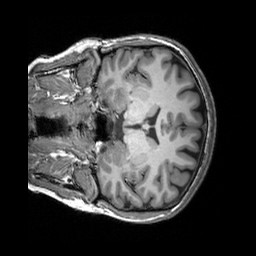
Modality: T1w
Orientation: coronal
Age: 29
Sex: female
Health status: healthy
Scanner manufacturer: siemens
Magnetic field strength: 3 T
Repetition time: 2.3 s
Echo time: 0.00303 s